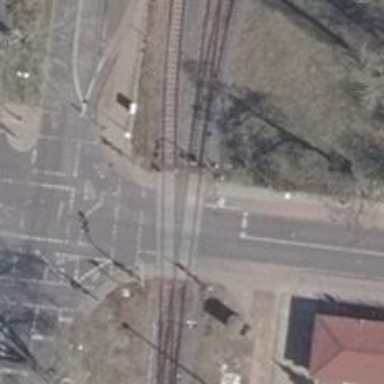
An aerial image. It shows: Railway crossing.